Question: I am trying to position thumbnails across the screen with even "padding". Here is an image illustrating the problem:

'''
<!DOCTYPE html>
<html>
<head>
<title>Test rows</title>
<style type="text/css">
body {
background: #121212;
color: #fff;
}
#Container {
background: #585858;
margin: 0 auto;
min-width: 1024px;
width: 85%;
margin-top: 50px;
text-align: justify;
-ms-text-justify: distribute-all-lines;
text-justify: distribute-all-lines;
}
#Container a {
vertical-align: top;
display: inline-block;
*display: inline;
zoom: 1;
}
.stretch {
width: 100%;
display: inline-block;
font-size: 0;
line-height: 0;
}
</style>
</head>
<body>
<div id="Container">
<a href="#"><img src="http://dummyimage.com/200x120/444/fff" /></a>
<a href="#"><img src="http://dummyimage.com/200x120/444/fff" /></a>
<a href="#"><img src="http://dummyimage.com/200x120/444/fff" /></a>
<a href="#"><img src="http://dummyimage.com/200x120/444/fff" /></a>
<a href="#"><img src="http://dummyimage.com/200x120/444/fff" /></a>
<a href="#"><img src="http://dummyimage.com/200x120/444/fff" /></a>
<a href="#"><img src="http://dummyimage.com/200x120/444/fff" /></a>
<a href="#"><img src="http://dummyimage.com/200x120/444/fff" /></a>
<a href="#"><img src="http://dummyimage.com/200x120/444/fff" /></a>
<a href="#"><img src="http://dummyimage.com/200x120/444/fff" /></a>
<a href="#"><img src="http://dummyimage.com/200x120/444/fff" /></a>
<a href="#"><img src="http://dummyimage.com/200x120/444/fff" /></a>
<span class="stretch"></span>
</div>
</body>
</html>
'''
I did some research here in stackoverflow and found some usefull code to start, but I am facing a few problems. I want the images to align from left to right and not "snap" to the boders of the container when I have less images in the last rows as you see the image.
Also I would like to have the "vertical space" between rows to be equal to the horizontal spacing between images, for now I have some vertical spacing like "3px" and I am not sure where is comming from. I am opened to js solutions if needed. Thank you
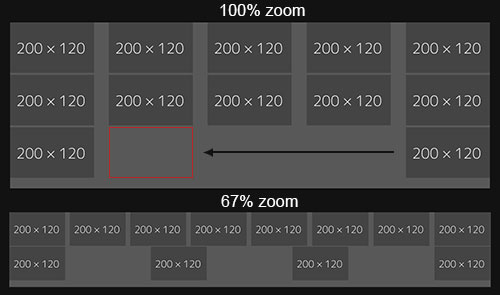
Answer: Would something <URL> work for you?
This is based on an answer supplied <URL>- also based around it. This the child elements.
HTML
'''
<div id="container">
<div class="box"></div>
<div class="box"></div>
<div class="box"></div>
<div class="box"></div>
<span class="stretch"></span>
</div>
'''
CSS
'''
#container {
text-align: justify;
-ms-text-justify: distribute-all-lines;
text-justify: distribute-all-lines;
/* just for demo */
}
.box {
width: 150px;
height: 125px;
background:#ccc;
vertical-align: top;
display: inline-block;
*display: inline;
margin:10px;
zoom: 1
}
.stretch {
width: 100%;
display: inline-block;
font-size: 0;
line-height: 0
}
'''
, if instead of the child items being you wish them to align , have a look at <URL>
HTML
'''
<div class="container">
<div>Box1</div>
<div>Box2</div>
<div>Box3</div>
<div>Box4</div>
<div>Box5</div>
<div>Box6</div>
<div>Box7</div>
<div>Box8</div>
<div>Box9</div>
<div>Box10</div>
<div>Box11</div>
</div>
'''
CSS
'''
* {
margin: 0;
padding: 0;
}
.container {
overflow: auto;
display: block;
}
.container > div {
margin: 20px;
width: 150px;
height: 100px;
background: blue;
float: left;
color: #fff;
text-align: center;
}
'''